Question: I want to get a particular element id by searching for a matching innerHTML string. For example I want to find the element id that has the innerHTML "Start of Car".

'''
public static bool SelectSomething(IWebDriver driver, string searchName)
{
var js = driver as IJavaScriptExecutor;
if (js == null) return false;
var element = (string) js.ExecuteScript("...script to get the ids...");
var x = driver.FindElement(By.Id(element));
x.Click();
return true;
}
'''
I know it is possible to loop through and find all of the innerHTML using JavaScript but how do you return the id once you find innerHTML that matches the 'searchName' string?
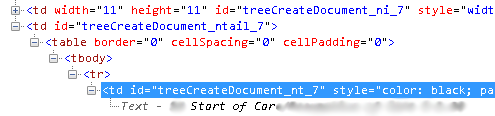
Answer: Using jQuery it is simple, just use :contains - <URL>
<URL>
'''
var found = $("td:contains('Start of Car')").attr('id');
'''
This allows you to return the ID of the element in question.
Alternatively here is a way to do it with just JavaScript -
'''
function textID(node, text) {
if (node.nodeValue == text) {
return node.parentNode;
}
for (var i = 0; i < node.childNodes.length; i++) {
var returnValue = textID(node.childNodes[i], text);
if (returnValue != null) {
return returnValue;
}
}
return null;
}
'''
<URL>